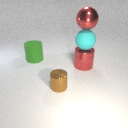
large red metal sphere above large red metal cylinder